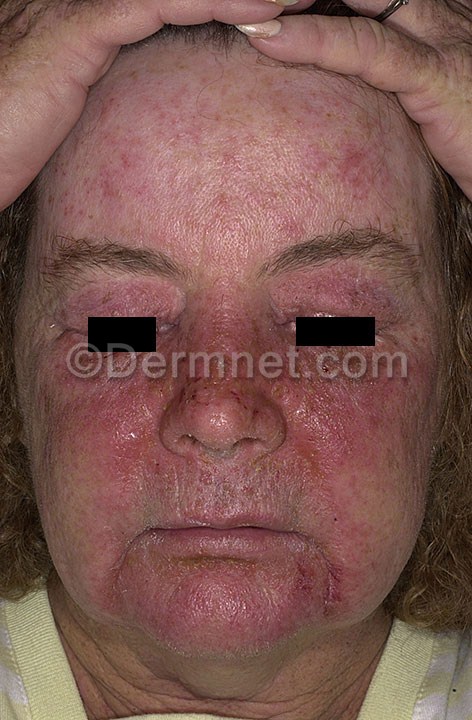
Disease: Poison Ivy Photos and other Contact Dermatitis